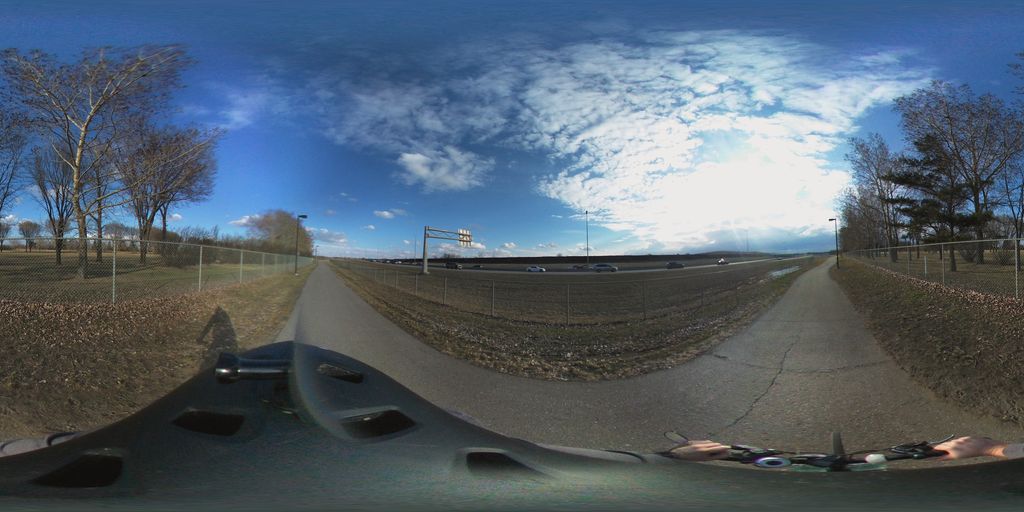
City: saskatoon